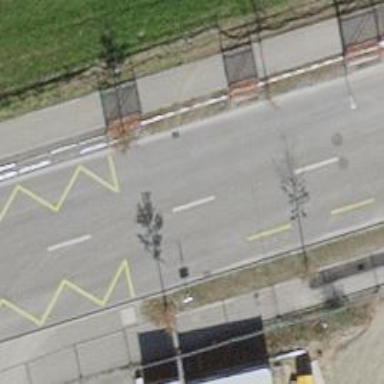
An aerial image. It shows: Marked footway crossing with pedestrian island.